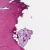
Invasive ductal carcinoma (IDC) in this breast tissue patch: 0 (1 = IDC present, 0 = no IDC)